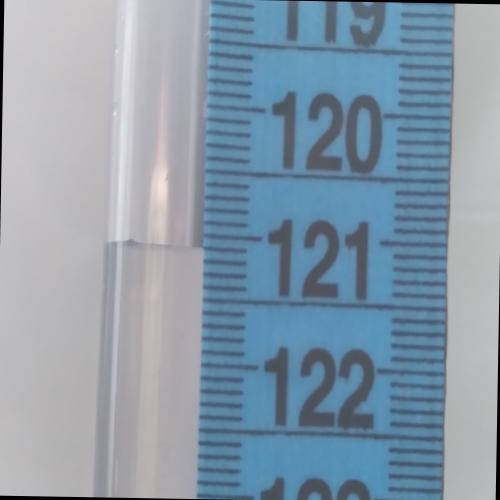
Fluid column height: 121.1 cm